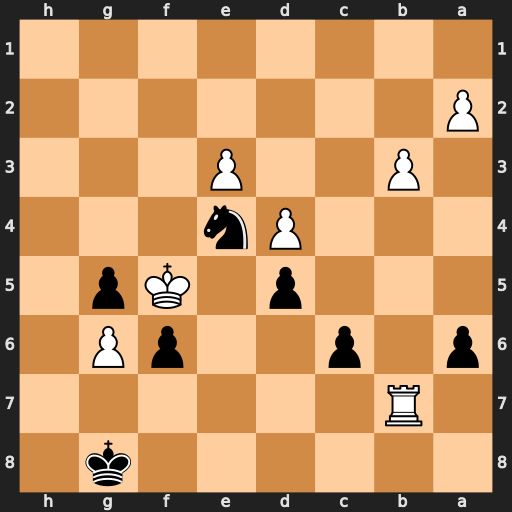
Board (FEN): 6k1/1R6/p1p2pP1/3p1Kp1/3Pn3/1P2P3/P7/8
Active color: b
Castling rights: -
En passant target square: -
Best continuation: Nd6+ Kxf6 Nxb7